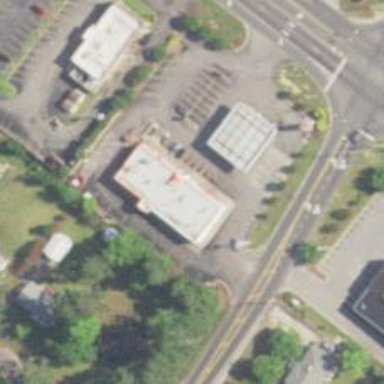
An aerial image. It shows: Convenience shop.